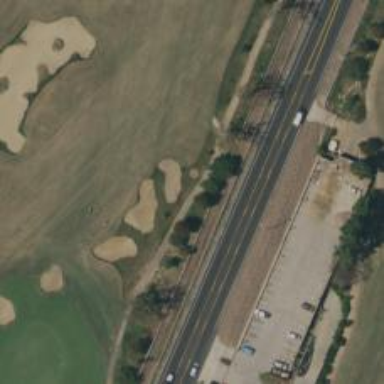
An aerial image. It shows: Path designated for golf carts.